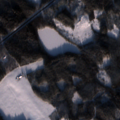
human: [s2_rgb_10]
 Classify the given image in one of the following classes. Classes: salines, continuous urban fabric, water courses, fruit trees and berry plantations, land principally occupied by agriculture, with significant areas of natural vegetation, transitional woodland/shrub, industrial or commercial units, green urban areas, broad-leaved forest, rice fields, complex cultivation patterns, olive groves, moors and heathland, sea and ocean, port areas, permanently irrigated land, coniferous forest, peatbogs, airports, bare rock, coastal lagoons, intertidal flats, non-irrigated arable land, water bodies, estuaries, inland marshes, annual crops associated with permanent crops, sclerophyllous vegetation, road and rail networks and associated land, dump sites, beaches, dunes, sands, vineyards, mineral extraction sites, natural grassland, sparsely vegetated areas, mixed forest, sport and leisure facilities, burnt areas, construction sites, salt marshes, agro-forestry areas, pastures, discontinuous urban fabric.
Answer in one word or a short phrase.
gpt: non-irrigated arable land, coniferous forest, mixed forest